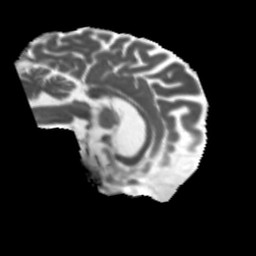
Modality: MD
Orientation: sagittal
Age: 55
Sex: male
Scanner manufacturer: siemens
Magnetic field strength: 3 T
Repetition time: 5.47 s
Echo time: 0.0854 s